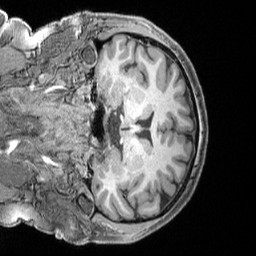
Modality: T1w
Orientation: coronal
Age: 41
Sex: female
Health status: healthy
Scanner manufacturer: siemens
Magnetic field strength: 3 T
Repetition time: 2.4 s
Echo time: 0.00222 s